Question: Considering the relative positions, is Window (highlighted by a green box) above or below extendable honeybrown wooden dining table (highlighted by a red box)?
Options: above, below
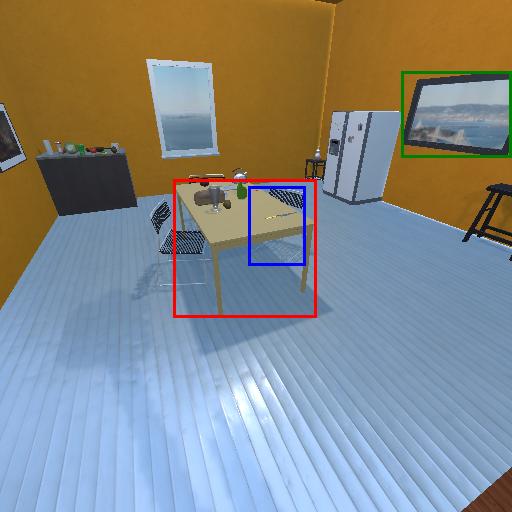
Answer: above